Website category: camera
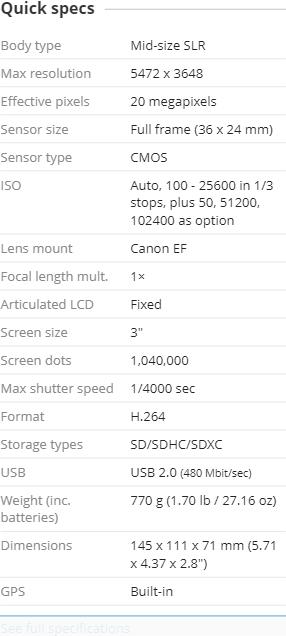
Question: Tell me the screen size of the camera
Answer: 3

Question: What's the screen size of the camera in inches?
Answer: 3

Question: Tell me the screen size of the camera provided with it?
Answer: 3

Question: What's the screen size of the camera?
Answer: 3

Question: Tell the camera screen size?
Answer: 3

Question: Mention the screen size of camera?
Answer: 3

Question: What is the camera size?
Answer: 3

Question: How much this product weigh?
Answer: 770 g (1.70 lb / 27.16 oz )

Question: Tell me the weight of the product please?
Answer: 770 g (1.70 lb / 27.16 oz )

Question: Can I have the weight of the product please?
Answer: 770 g (1.70 lb / 27.16 oz )

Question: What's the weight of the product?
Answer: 770 g (1.70 lb / 27.16 oz )

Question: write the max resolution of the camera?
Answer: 5472 x 3648

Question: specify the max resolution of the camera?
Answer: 5472 x 3648

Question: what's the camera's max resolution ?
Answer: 5472 x 3648

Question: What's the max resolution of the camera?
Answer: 5472 x 3648

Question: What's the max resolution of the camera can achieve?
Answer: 5472 x 3648

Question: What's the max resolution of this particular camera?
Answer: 5472 x 3648

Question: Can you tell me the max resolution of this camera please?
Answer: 5472 x 3648

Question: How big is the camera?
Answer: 145 x 111 x 71 mm (5.71 x 4.37 x 2.8 )

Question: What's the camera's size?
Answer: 145 x 111 x 71 mm (5.71 x 4.37 x 2.8 )

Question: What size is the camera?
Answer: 145 x 111 x 71 mm (5.71 x 4.37 x 2.8 )

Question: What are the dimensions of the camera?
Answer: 145 x 111 x 71 mm (5.71 x 4.37 x 2.8 )

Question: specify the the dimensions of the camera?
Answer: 145 x 111 x 71 mm (5.71 x 4.37 x 2.8 )

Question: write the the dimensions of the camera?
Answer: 145 x 111 x 71 mm (5.71 x 4.37 x 2.8 )

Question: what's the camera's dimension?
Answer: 145 x 111 x 71 mm (5.71 x 4.37 x 2.8 )